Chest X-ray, AP view. Patient: 58 years old, sex F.
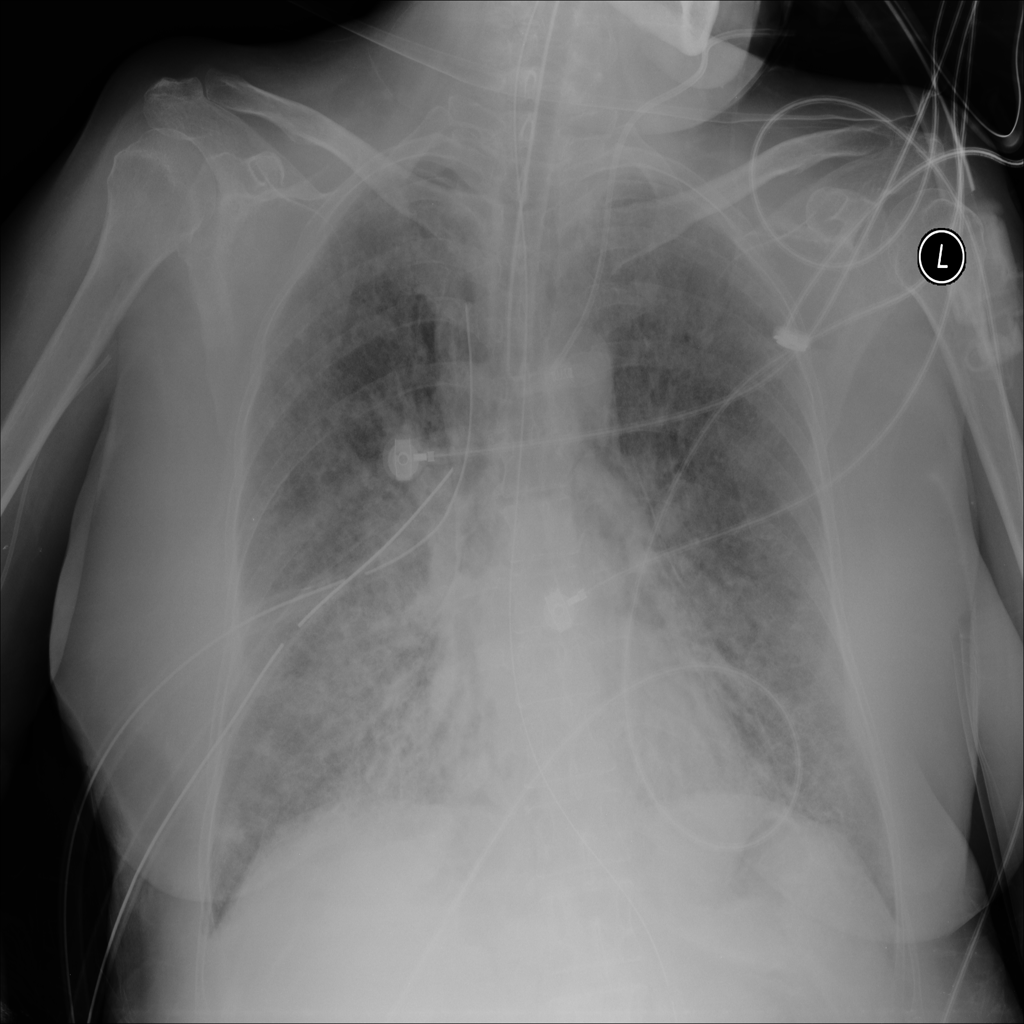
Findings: Pneumothorax